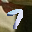
Label: 7